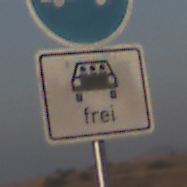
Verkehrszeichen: MehrfachbesetzePersonenkraftwagenFrei
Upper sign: Busssonderstreifen
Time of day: SunriseSunset
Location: Outdoor (Nature)
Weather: PartlyCloudy
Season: NotSpecified
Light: Natural